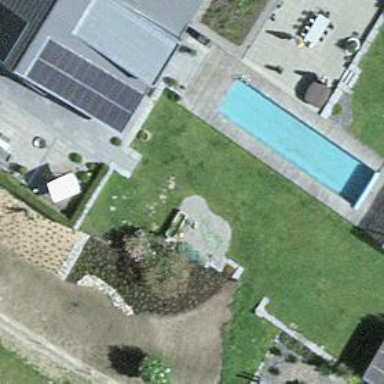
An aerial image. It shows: Swimming pool located in leisure land.